Question: Good afternoon guys. In a follow up to a previous query which was very much solved by QHarr, I was wanting to run the solved query against multiple fields from the source code rather than just one.
The URL I am using is: <URL>
and the VBA code which takes the ''Previous Close'' price is:
'''
Option Explicit
Sub PreviousClose()
Dim html As HTMLDocument, http As Object, ticker As Range
Set html = New HTMLDocument
Set http = CreateObject("WINHTTP.WinHTTPRequest.5.1")
Dim lastRow As Long, myrng As Range
With ThisWorkbook.Worksheets("Tickers")
lastRow = .Cells(.Rows.Count, "A").End(xlUp).Row
Set myrng = .Range("A2:A" & lastRow)
For Each ticker In myrng
If Not IsEmpty(ticker) Then
With http
.Open "GET", "https://finance.yahoo.com/quote/" & ticker.Value & "?p=" & ticker.Value, False
.send
html.body.innerHTML = .responseText
End With
On Error Resume Next
ticker.Offset(, 1) = html.querySelector("[data-test=PREV_CLOSE-value]").innertext
On Error GoTo 0
End If
Next
End With
End Sub
'''
Anyway, each field would ideally be in a row right of the ticker used for the stock.
Screenshot of Sheet:

Any help would be very much appreciated.
Thanks.
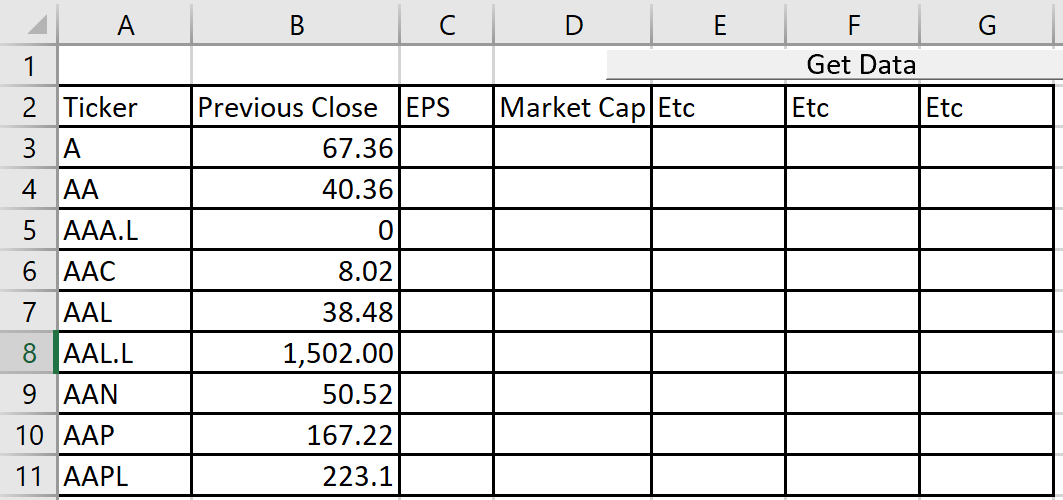
Answer: The code below works for the given test cases. With much longer lists please see the 'ToDo' section.
API:
You want to look into an API to provide this info if possible. I believe <URL>. At the very bottom of this answer, I have a quick look at the time series functions available via the API.
WEBSERVICE function:
With an API key, you can also potentially use the webservice function in Excel to retrieve and parse data. Example <URL>.
XMLHTTPRequest and class:
However, I will show you a way using a class and a loop over URLs. You can improve on this. I use a bare bones class called 'clsHTTP' to hold the XMLHTTP request object. I give it 2 methods. One, 'GetHTMLDoc', to return the request response in an html document, and the other, 'GetInfo', to return an array of the items of interest from the page.
Using a class in this way means we save on the overhead of repeatedly creating and destroying the xmlhttp object and provides a nice descriptive set of exposed methods to handle the required tasks.
It is assumed your data is as shown, with header row being row 2.
The immediately obvious development, IMO, is you will want to add some error handling in. For example, you might want to develop the class to handle server errors.
---
So, in your project you add a class module called 'clsHTTP' and put the following:
'''
Option Explicit
Private http As Object
Private Sub Class_Initialize()
Set http = CreateObject("MSXML2.XMLHTTP")
End Sub
Public Function GetHTMLDoc(ByVal URL As String) As HTMLDocument
Dim html As HTMLDocument
Set html = New HTMLDocument
With http
.Open "GET", URL, False
.send
html.body.innerHTML = StrConv(.responseBody, vbUnicode)
Set GetHTMLDoc = html
End With
End Function
Public Function GetInfo(ByVal html As HTMLDocument, ByVal endPoint As Long) As Variant
Dim nodeList As Object, i As Long, result(), counter As Long
Set nodeList = html.querySelectorAll("tbody td")
ReDim result(0 To endPoint - 1)
For i = 1 To 2 * endPoint Step 2
result(counter) = nodeList.item(i).innerText
counter = counter + 1
Next
GetInfo = result
End Function
'''
'''
Option Explicit
Public Sub GetYahooInfo()
Dim tickers(), ticker As Long, lastRow As Long, headers()
Dim wsSource As Worksheet, http As clsHTTP, html As HTMLDocument
Application.ScreenUpdating = False
Set wsSource = ThisWorkbook.Worksheets("Sheet1") '<== Change as appropriate to sheet containing the tickers
Set http = New clsHTTP
headers = Array("Ticker", "Previous Close", "Open", "Bid", "Ask", "Day's Range", "52 Week Range", "Volume", "Avg. Volume", "Market Cap", "Beta", "PE Ratio (TTM)", "EPS (TTM)", _
"Earnings Date", "Forward Dividend & Yield", "Ex-Dividend Date", "1y Target Est")
With wsSource
lastRow = GetLastRow(wsSource, 1)
Select Case lastRow
Case Is < 3
Exit Sub
Case 3
ReDim tickers(1, 1): tickers(1, 1) = .Range("A3").Value
Case Is > 3
tickers = .Range("A3:A" & lastRow).Value
End Select
ReDim results(0 To UBound(tickers, 1) - 1)
Dim i As Long, endPoint As Long
endPoint = UBound(headers)
For ticker = LBound(tickers, 1) To UBound(tickers, 1)
If Not IsEmpty(tickers(ticker, 1)) Then
Set html = http.GetHTMLDoc("https://finance.yahoo.com/quote/" & tickers(ticker, 1) & "/?p=" & tickers(ticker, 1))
results(ticker - 1) = http.GetInfo(html, endPoint)
Set html = Nothing
Else
results(ticker) = vbNullString
End If
Next
.Cells(2, 1).Resize(1, UBound(headers) + 1) = headers
For i = LBound(results) To UBound(results)
.Cells(3 + i, 2).Resize(1, endPoint-1) = results(i)
Next
End With
Application.ScreenUpdating = True
End Sub
Public Function GetLastRow(ByVal ws As Worksheet, Optional ByVal columnNumber As Long = 1) As Long
With ws
GetLastRow = .Cells(.Rows.Count, columnNumber).End(xlUp).Row
End With
End Function
'''
---
<URL>
---
'GetInfo'
The class method of 'GetInfo' extracts the info from each webpage using a css combination selector to target the page styling.
The info we are after on each page is house in two adjacent tables, for example:

Rather than mess around with multiple tables I simply target all the table cells, within table body elements, with a selector combination of 'tbody td'.
The CSS selector combination is applied via the 'querySelectorAll' method of 'HTMLDocument', returning a static 'nodeList'.
The returned 'nodeList' items have headers at even indices and the required data at odd indices. I only want the first two tables of info so I terminate the loop over the returned 'nodeList' when I gave gone twice the length of the headers of interest. I use a step 2 loop from index 1 to retrieve only the data of interest, minus the headers.
A sample of what the returned 'nodeList' looks like:

---
1. Microsoft HTML Object Library
---
A quick look at the 'time series API' call shows that a string can be used
'''
https://www.alphavantage.co/query?function=TIME_SERIES_DAILY&symbol=AA&outputsize=full&apikey=yourAPIKey
'''
This yields a JSON response that in the 'Time Series (Daily)' sub dictionary of the overall returned dictionary, has 199 dates returned. Each date has the following info:

A little digging through the documentation will unveil whether bundling of tickers is possible, I couldn't see this quickly, and whether more of your initial items of interest are available via a different query string.
There is more info, for example, using the 'TIME_SERIES_DAILY_ADJUSTED' function in the URL call
'''
https://www.alphavantage.co/query?function=TIME_SERIES_DAILY_ADJUSTED&symbol=AA&outputsize=full&apikey=yourAPIkey
'''
Here, you then get the following:

You can parse the JSON response using a JSON parser such as <URL> and there are also options for csv download.
Worth doing some research on which APIs provide the most coverage of your items. Alpha Vantage doesn't appear to cover as many as my code above retrieves.